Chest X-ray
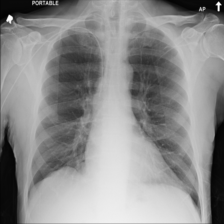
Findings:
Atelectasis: negative
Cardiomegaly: negative
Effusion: negative
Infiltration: negative
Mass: negative
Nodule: negative
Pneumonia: negative
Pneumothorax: negative
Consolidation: negative
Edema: negative
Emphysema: negative
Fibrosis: negative
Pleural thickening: negative
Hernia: negative